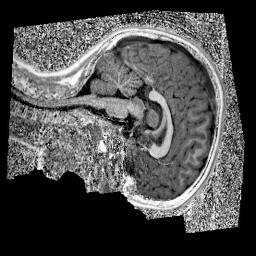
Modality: UNIT1
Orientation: sagittal
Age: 9
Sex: female
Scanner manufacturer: siemens
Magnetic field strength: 3 T
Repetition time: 4 s
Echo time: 0.00299 s